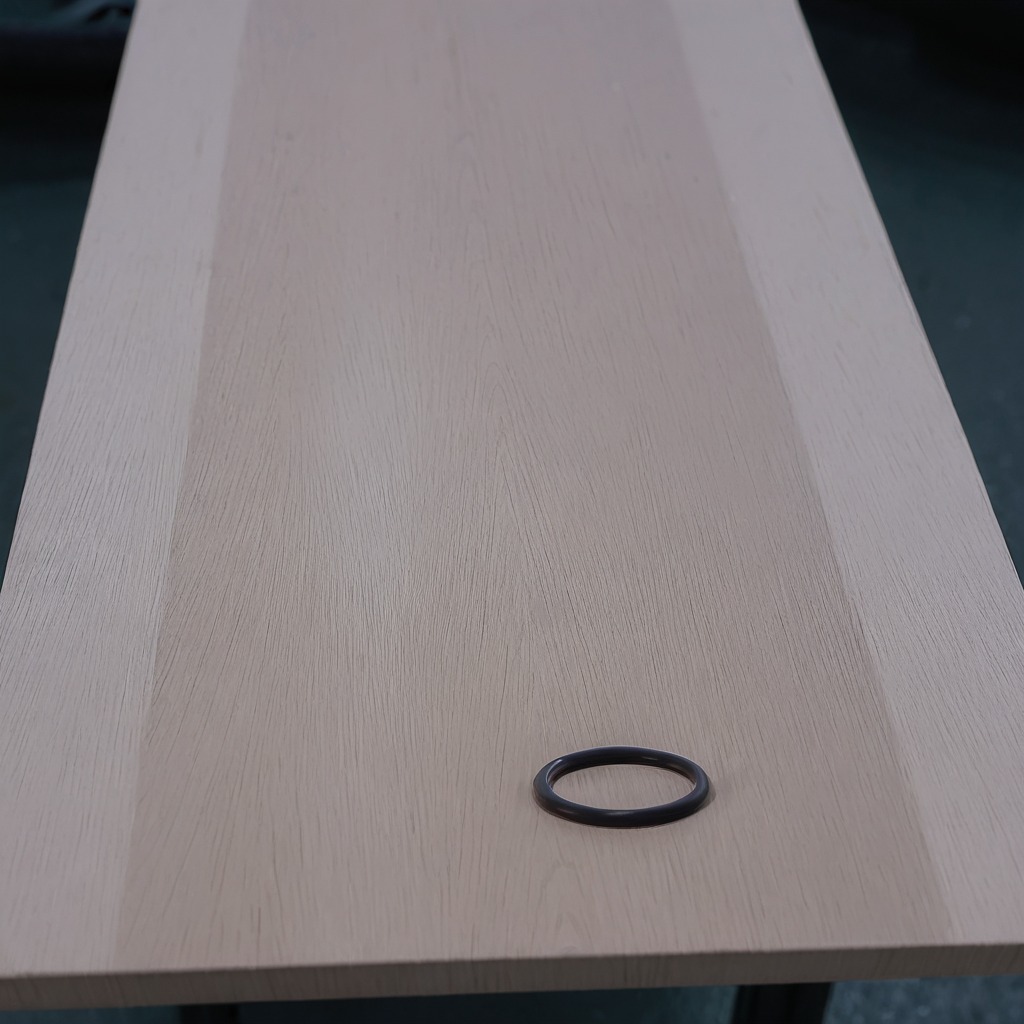
A rubber O-ring is lying on a old table with faint burn marks in a small garage at twilight.